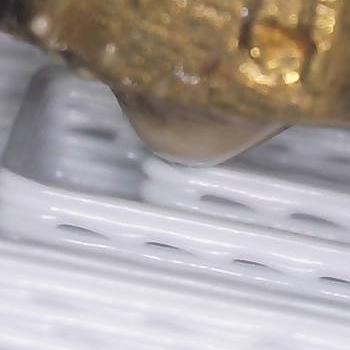
Flow rate: 66%